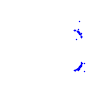
Particle: pion